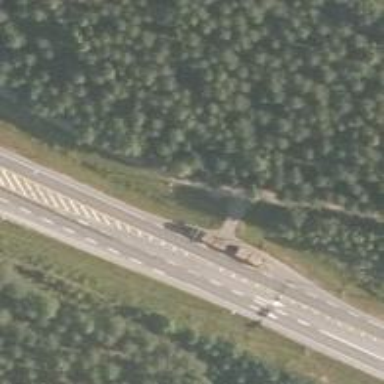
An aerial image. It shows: Asphalt cycleway.